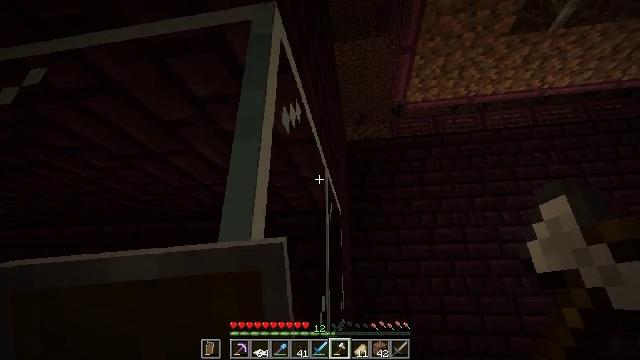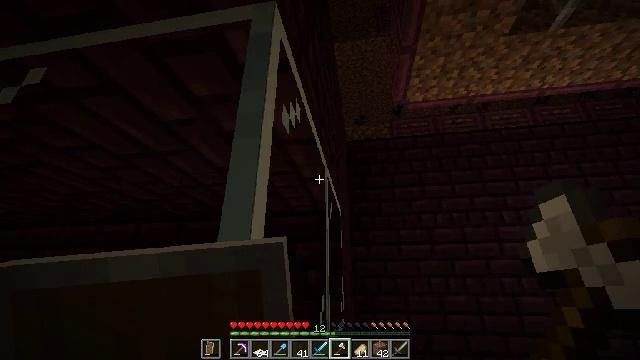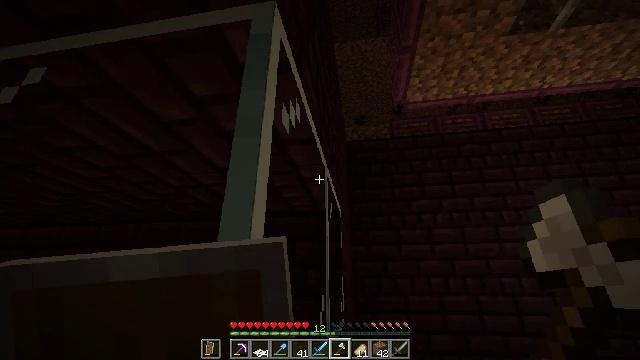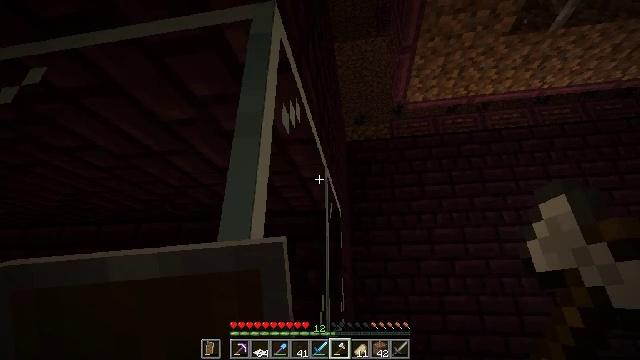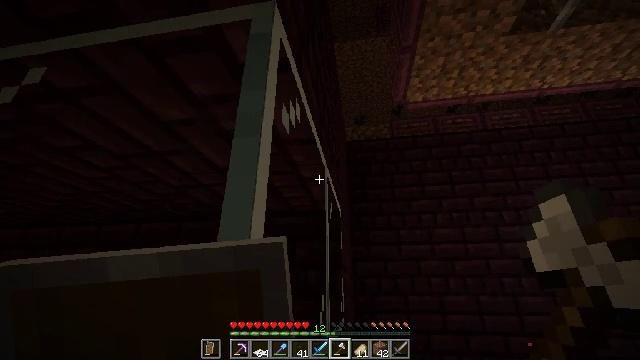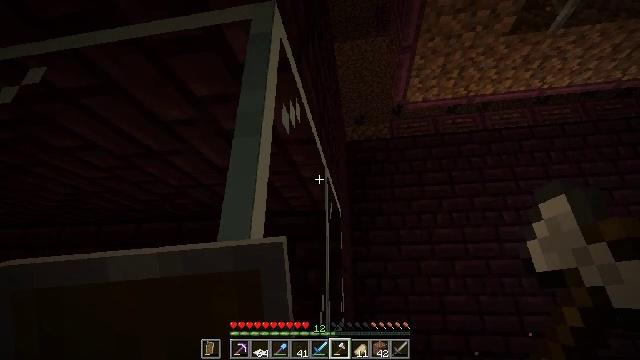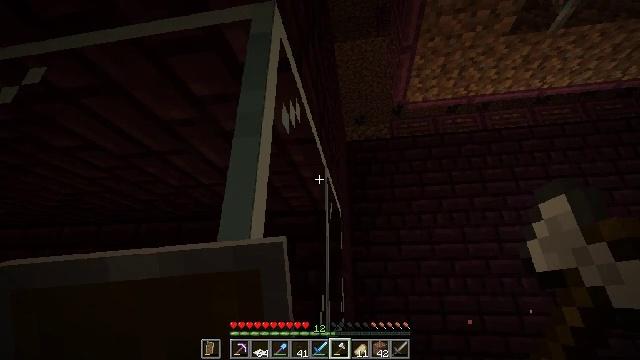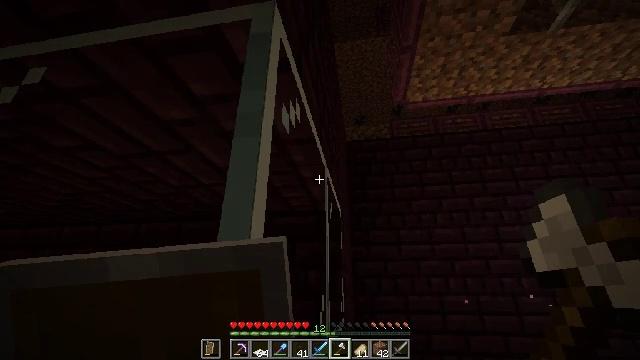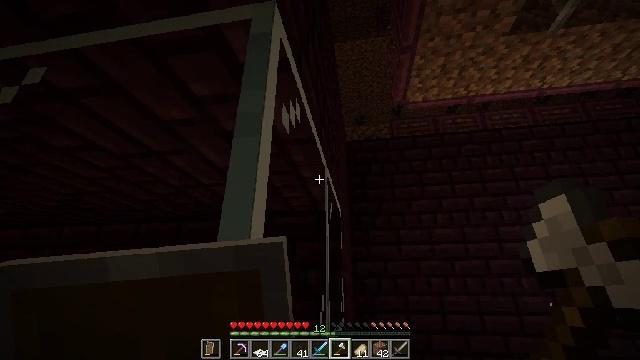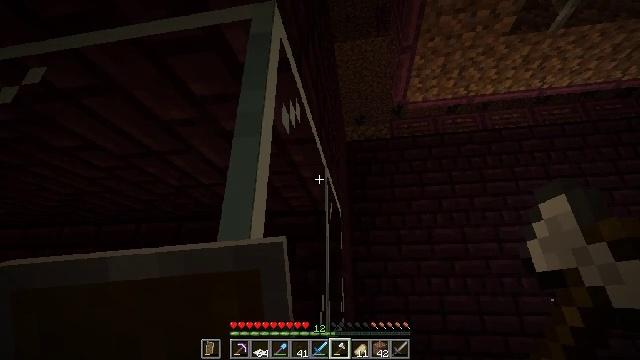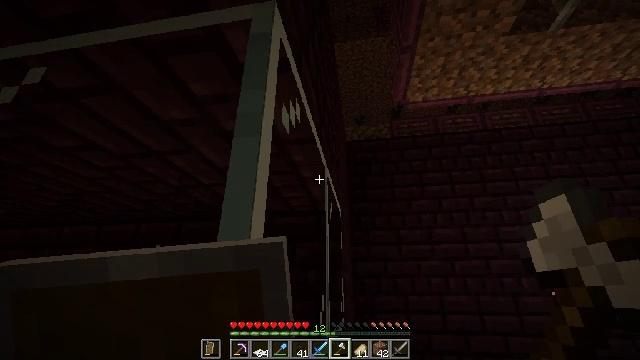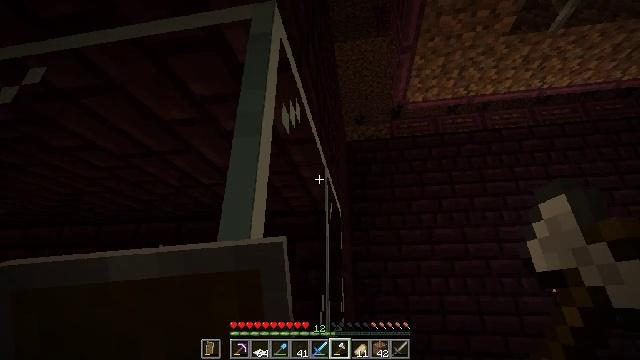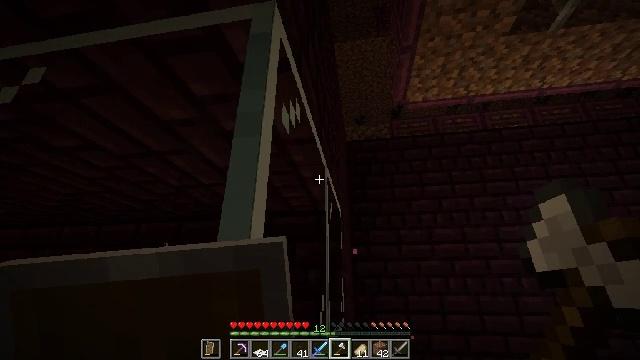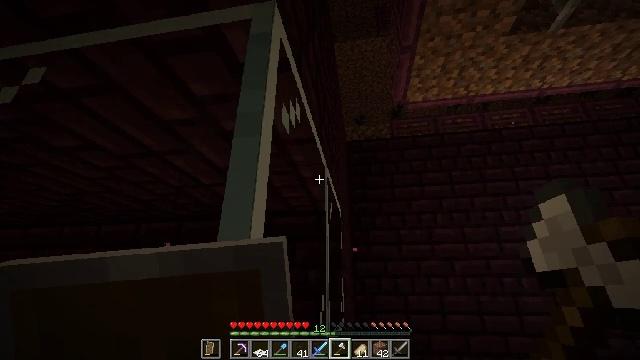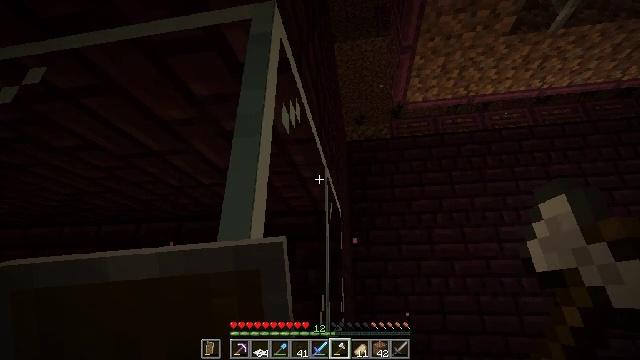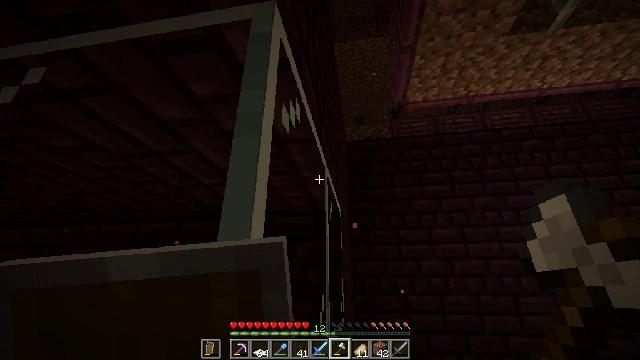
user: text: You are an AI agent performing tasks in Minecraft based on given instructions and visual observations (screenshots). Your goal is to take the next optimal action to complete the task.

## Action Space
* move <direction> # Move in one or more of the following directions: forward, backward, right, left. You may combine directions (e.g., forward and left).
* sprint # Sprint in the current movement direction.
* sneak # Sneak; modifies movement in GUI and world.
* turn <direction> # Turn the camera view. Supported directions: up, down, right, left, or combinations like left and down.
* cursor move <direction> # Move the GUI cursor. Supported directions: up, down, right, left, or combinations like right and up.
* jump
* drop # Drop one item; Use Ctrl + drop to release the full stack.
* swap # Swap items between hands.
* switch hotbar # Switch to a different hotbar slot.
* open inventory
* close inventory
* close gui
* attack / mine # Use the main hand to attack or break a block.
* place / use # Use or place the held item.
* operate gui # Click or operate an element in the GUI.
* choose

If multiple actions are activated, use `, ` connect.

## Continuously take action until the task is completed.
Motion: motion action
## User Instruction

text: Remove the nether brick slab from its place.
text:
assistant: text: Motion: sneak
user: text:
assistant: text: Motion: sneak
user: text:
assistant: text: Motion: sneak
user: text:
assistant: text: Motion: sneak
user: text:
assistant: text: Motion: sneak
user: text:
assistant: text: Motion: sneak
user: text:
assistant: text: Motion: sneak
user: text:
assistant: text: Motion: sneak
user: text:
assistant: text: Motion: sneak
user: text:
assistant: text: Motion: sneak
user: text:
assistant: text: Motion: sneak
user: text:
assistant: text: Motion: sneak
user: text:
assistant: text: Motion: sneak
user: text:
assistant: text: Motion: sneak
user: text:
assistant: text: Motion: sneak
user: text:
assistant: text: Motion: sneak
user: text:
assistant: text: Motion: sneak
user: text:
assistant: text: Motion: sneak
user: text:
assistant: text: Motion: sneak
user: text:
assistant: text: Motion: sneak
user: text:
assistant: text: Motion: sneak
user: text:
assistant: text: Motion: sneak
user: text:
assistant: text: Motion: sneak
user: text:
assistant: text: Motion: sneak
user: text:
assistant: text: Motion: sneak
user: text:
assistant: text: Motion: sneak
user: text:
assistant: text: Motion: sneak
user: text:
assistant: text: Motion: sneak
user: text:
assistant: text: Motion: sneak
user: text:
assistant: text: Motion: sneak